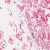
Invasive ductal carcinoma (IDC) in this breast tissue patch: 0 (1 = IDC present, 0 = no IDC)